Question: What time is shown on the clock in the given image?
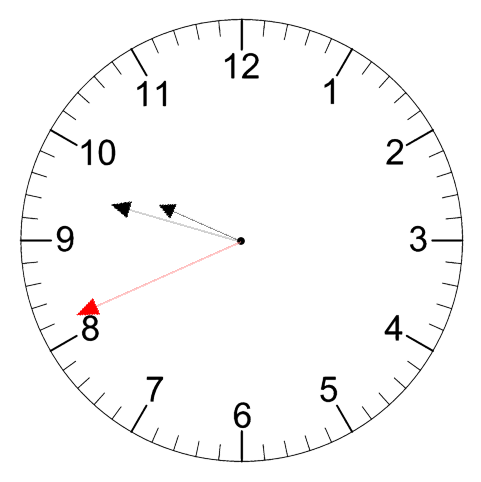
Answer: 09:47:41